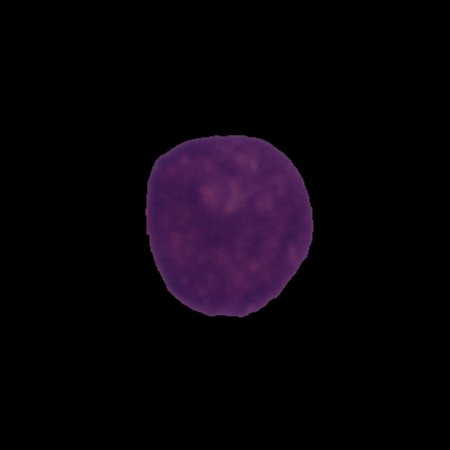
Label: cancer